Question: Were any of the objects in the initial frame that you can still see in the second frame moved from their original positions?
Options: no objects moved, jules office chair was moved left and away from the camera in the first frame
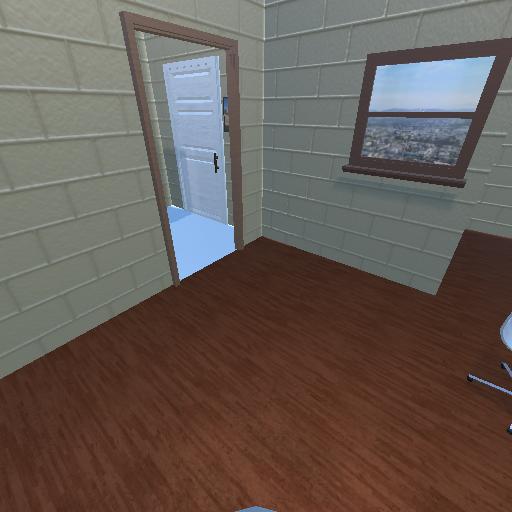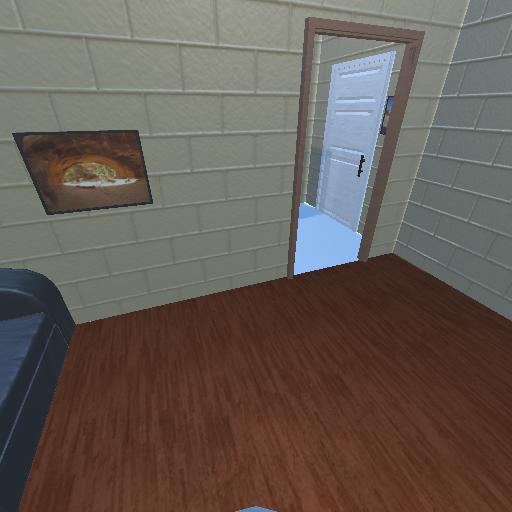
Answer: no objects moved